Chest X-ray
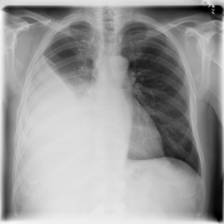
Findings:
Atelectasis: negative
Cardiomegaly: negative
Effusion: positive
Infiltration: negative
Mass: negative
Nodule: negative
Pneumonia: negative
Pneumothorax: negative
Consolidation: negative
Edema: negative
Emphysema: negative
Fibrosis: negative
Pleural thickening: negative
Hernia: negative